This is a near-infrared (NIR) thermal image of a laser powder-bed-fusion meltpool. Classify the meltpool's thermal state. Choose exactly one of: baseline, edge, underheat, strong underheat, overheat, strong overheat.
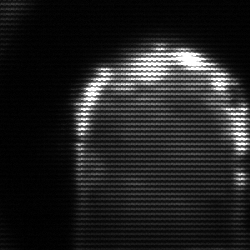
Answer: baseline